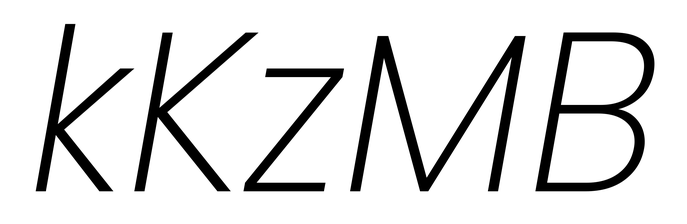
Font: Poppins-ExtraLightItalic